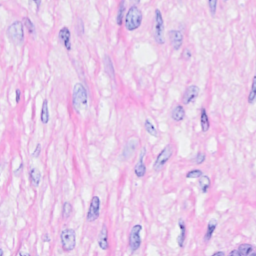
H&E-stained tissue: Breast